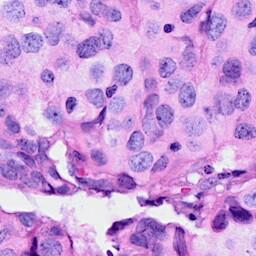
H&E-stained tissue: Breast